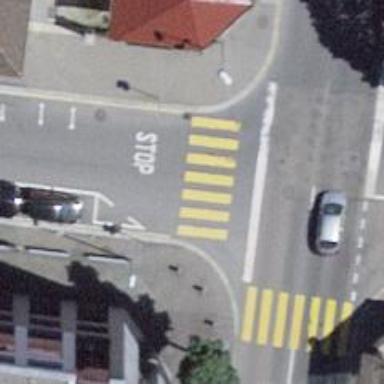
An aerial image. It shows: Zebra crossing on the road.